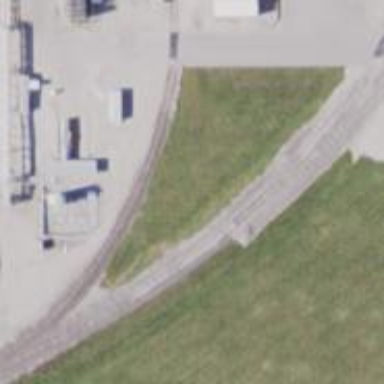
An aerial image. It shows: Railway siding with rails.